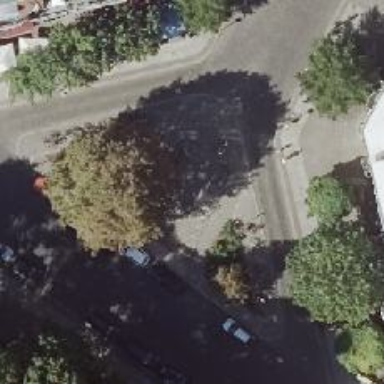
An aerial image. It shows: Bicycle rental service.